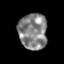
Tissue: skin
Cell type: Epithelial cells
Senescence score: 0.2619
Nuclear area (px): 1001
Mean DAPI intensity: 133.515